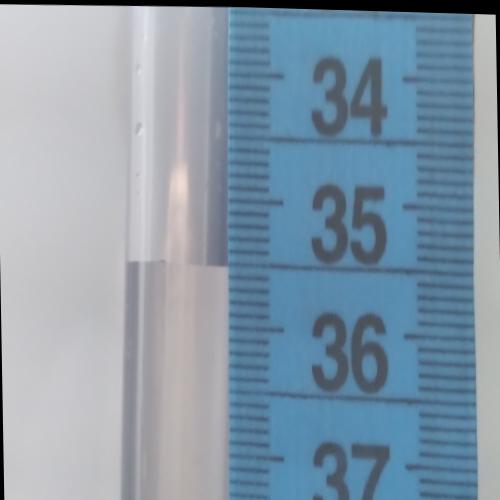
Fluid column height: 35.5 cm